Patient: sex F, age 57
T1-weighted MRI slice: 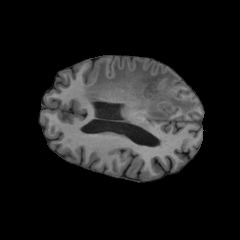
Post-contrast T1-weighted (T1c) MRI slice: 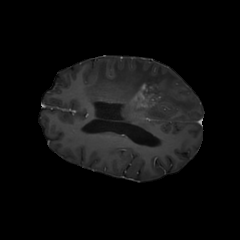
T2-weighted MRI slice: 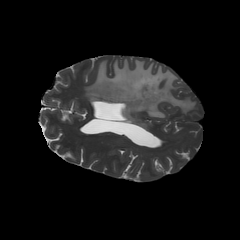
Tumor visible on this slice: yes
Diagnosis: Glioblastoma, IDH-wildtype
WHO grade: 4